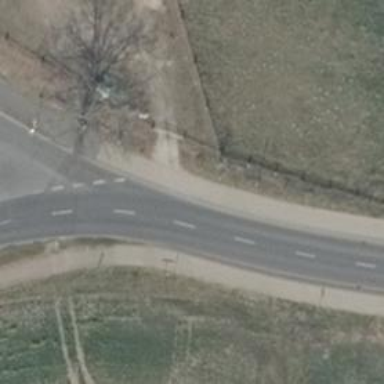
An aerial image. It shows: Footway along the road.